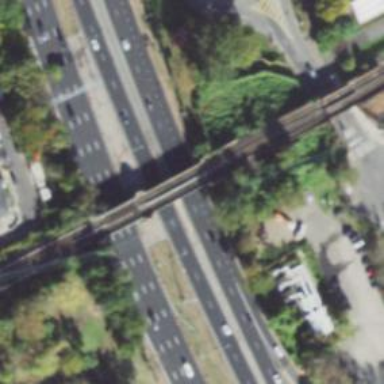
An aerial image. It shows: Bridge over electrified railway track.